Field crop: maize
Growth stage: 2
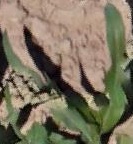
Species: maize